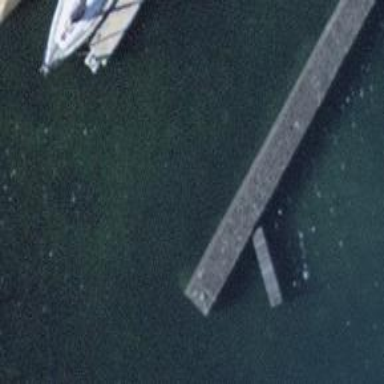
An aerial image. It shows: Man-made pier.